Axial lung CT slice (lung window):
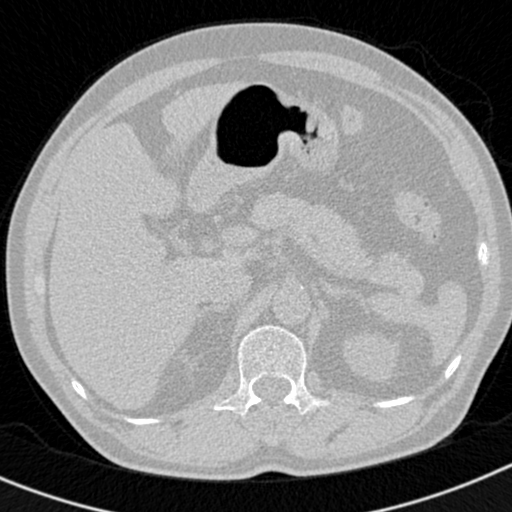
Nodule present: no